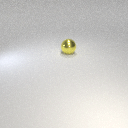
large yellow metal sphere